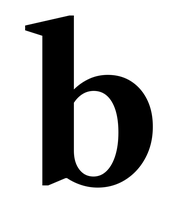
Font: LibreCaslonText_Bold